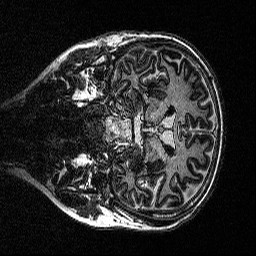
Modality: MP2RAGE
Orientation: coronal
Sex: female
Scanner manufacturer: siemens
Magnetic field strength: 3 T
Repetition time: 5 s
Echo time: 0.00292 s